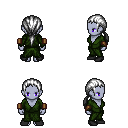
a pixel art fantasy rpg character, female body template, dark elf, purple skin, green robe, magenta pants, white ponytail hairstyle, leather bracers, black shoes, four views (front, back, left, right), 2x2 character sprite sheet, small pixel art, hard edges, no anti-aliasing